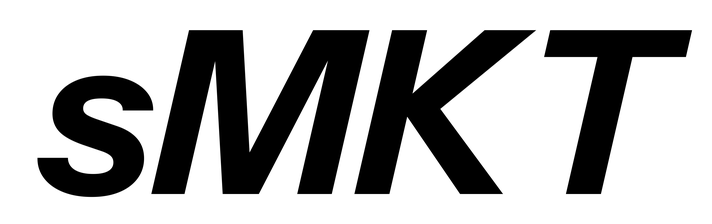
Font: InstrumentSans-Italic_Bold_Italic